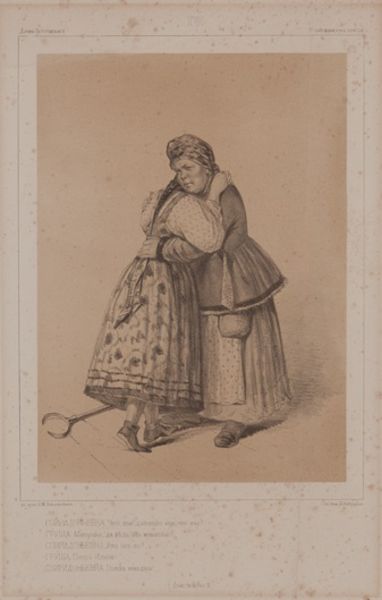
Titel: Scene from Ostrovskii's play Live Not as You Would Like to, Scene from Ostrovskii's play Live Not as You Would Like to
Künstler: Petr Mikhailovich Boklevskii
Standort: Amherst (Massachusetts, USA)
Institution: Mead Art Museum, Amherst College
Schlagwörter: embrace, hands, hat, people, white, women, black, dress, dresses, gray, hair, nose, old, skirt, woman, flowers, old woman, pattern, patterns, print, brown, hand, sad, rock, girl, peasant, eyes, spanish, drawing, paper, black and white, frame, ornament, mother, mouth, scarf, etching, illustration, line, sketch, embracing, photo, love, arms, family, ink, shoes, lines, apron, headscarf, farmer, book, cane, headband, long hair, native, plate, stick, page, shirt, staff, russian, text, sepia, daughter, skirts, age, fat, game, hug, crying, sadness, young woman, braid, bag, grief, old lady, two women, mutter, headdress, kohle, motif, scetch, cuddle, claw, sketching, orint, aged, hugging, hugs, old drawing, ponytail, old fashion, comfort, headwrap, console, book illustration, umarming, umarmung, zwei frauen, tochter, wheeping, pencil sketch, ladel, women hugging, women wearing dresses